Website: crate-barrel
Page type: newsletter-management
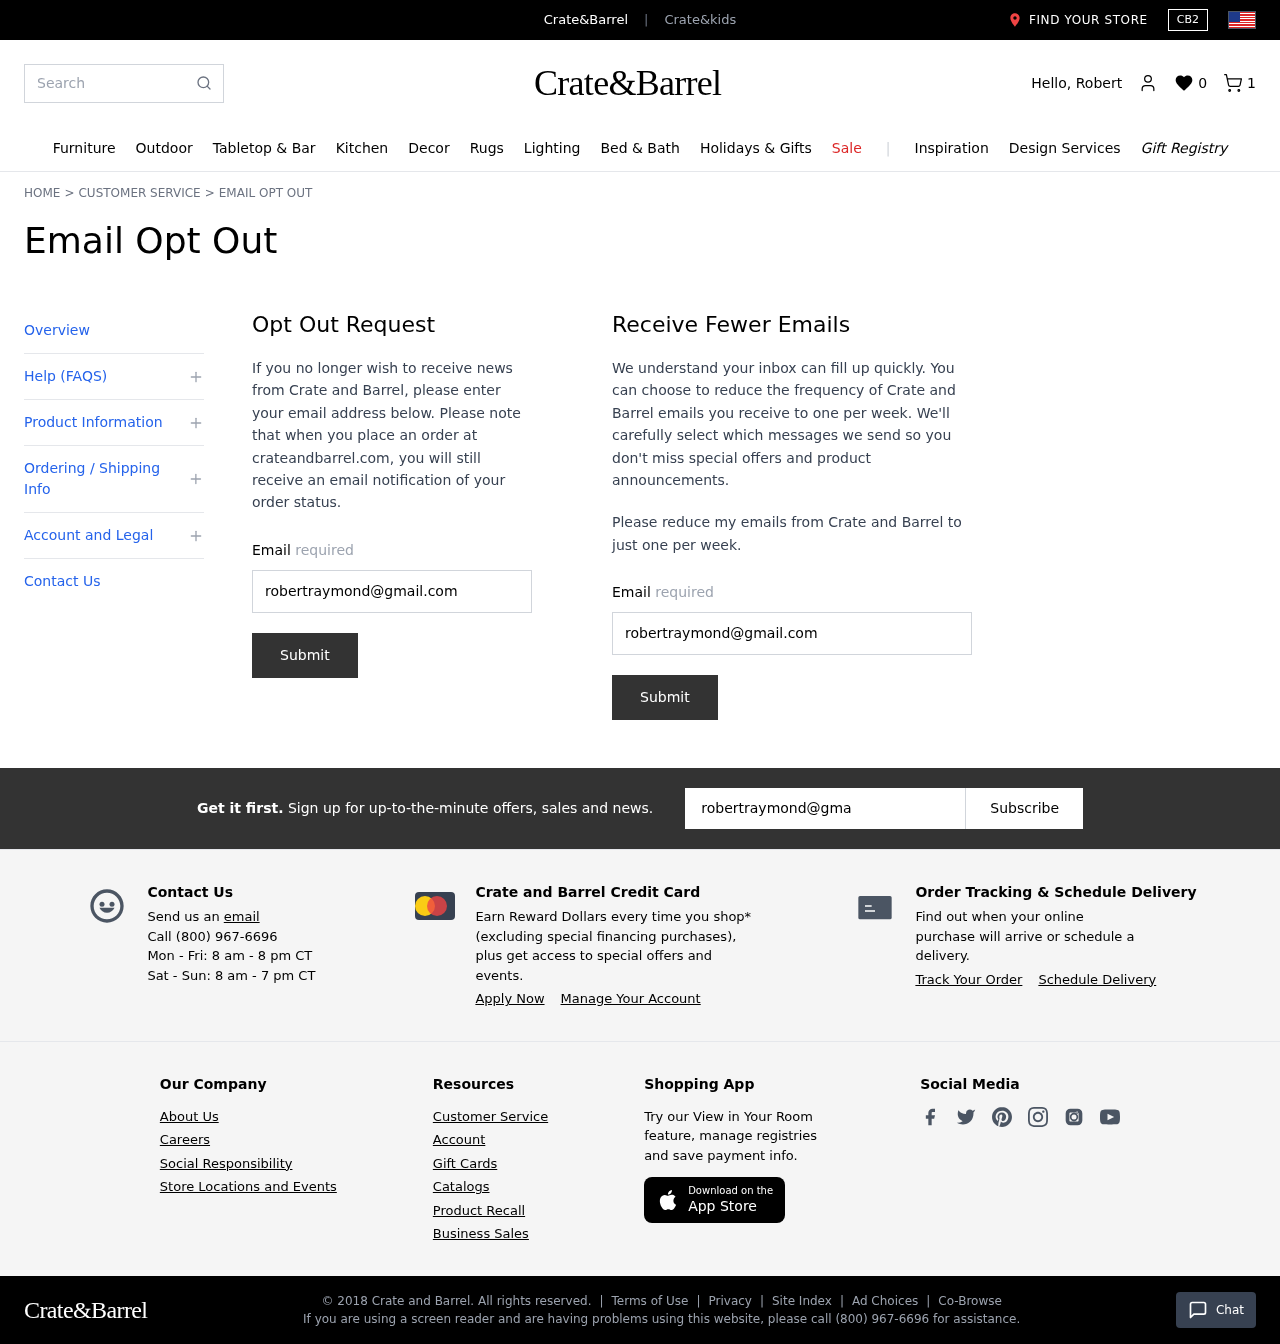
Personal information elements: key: PII_EMAIL
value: robertraymond@gmail.com
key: PII_EMAIL2
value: robertraymond@gmail.com
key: PII_EMAIL3
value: robertraymond@gmail.com
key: PII_FIRSTNAME
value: Robert
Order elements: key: ORDER_NUM_ITEMS
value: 1
Search elements: key: HEADER_SEARCH
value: Search
Other elements: key: WISHLIST_COUNT
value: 0